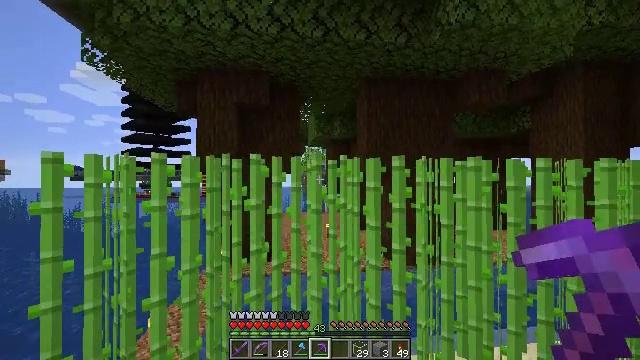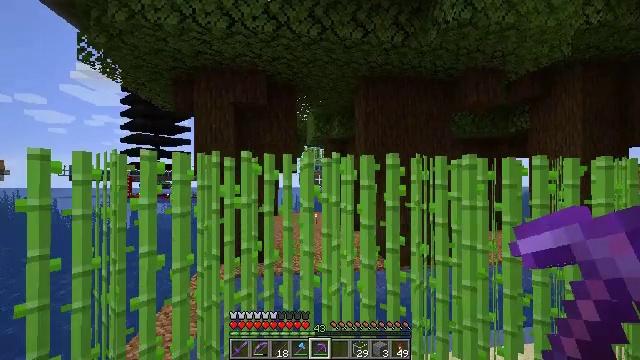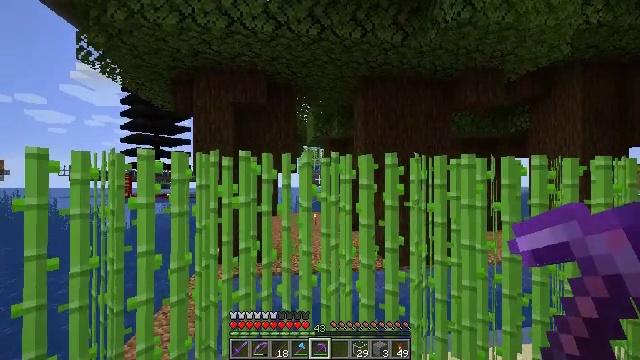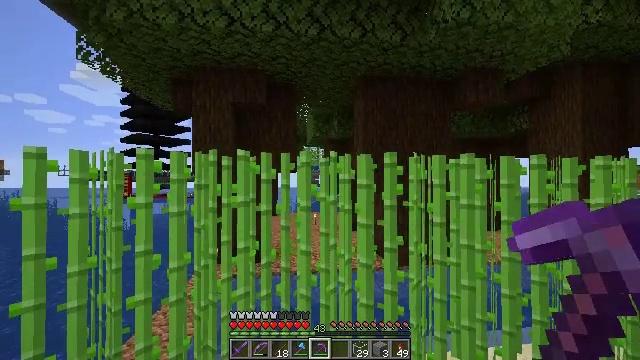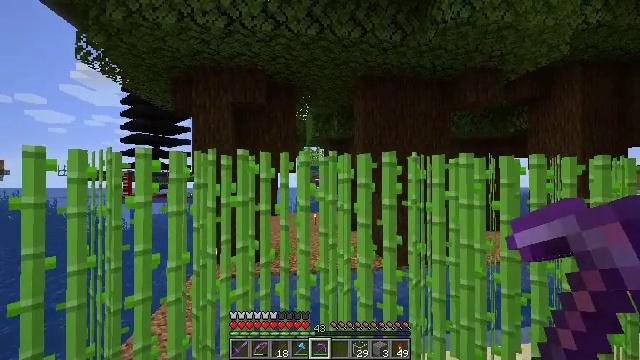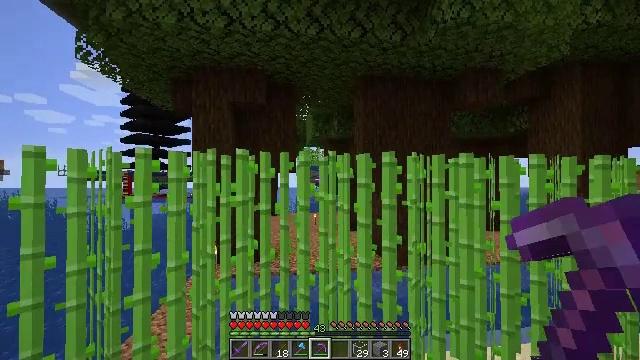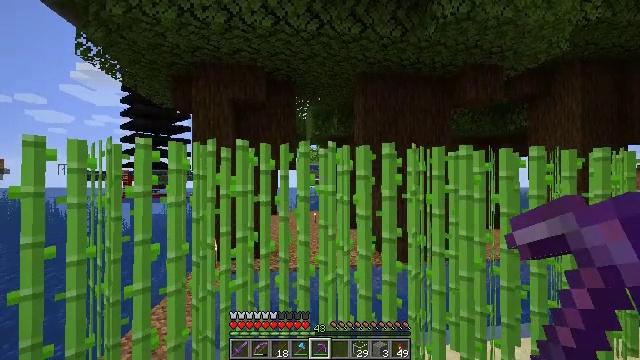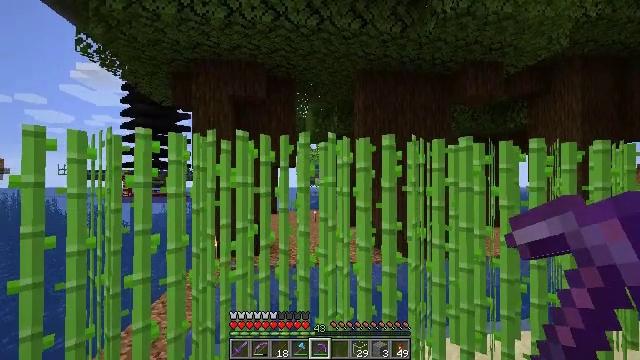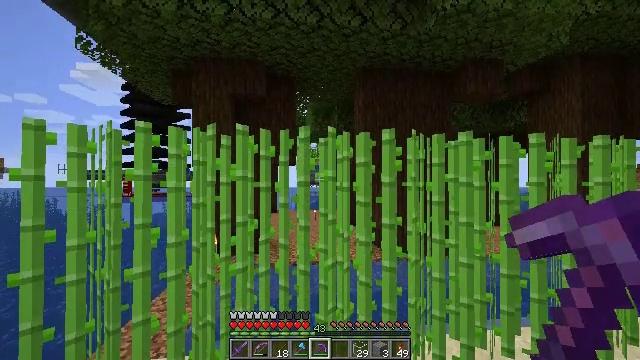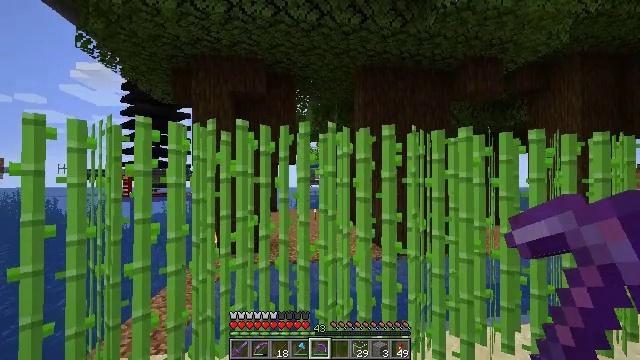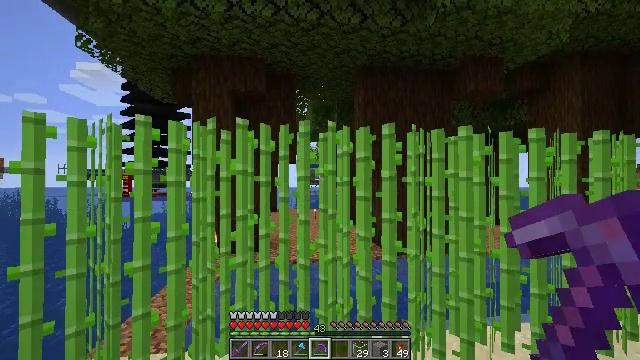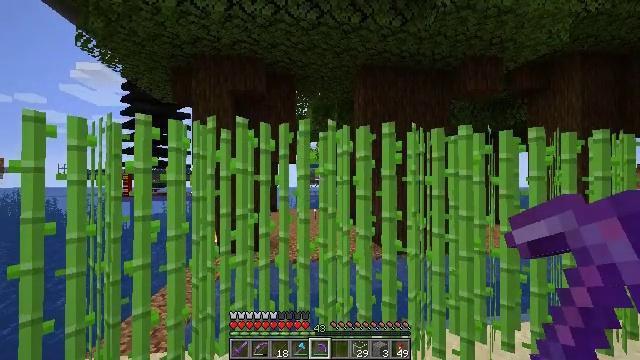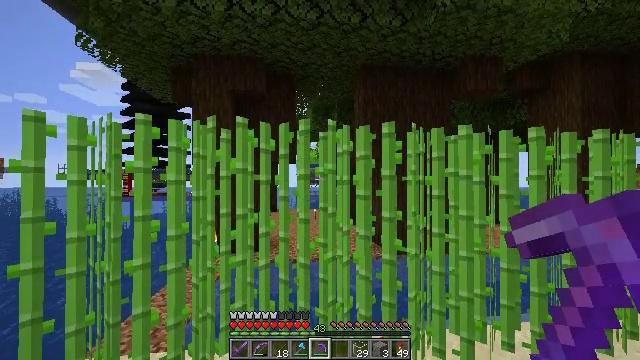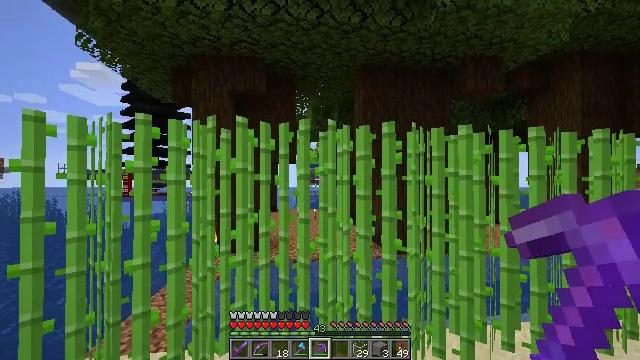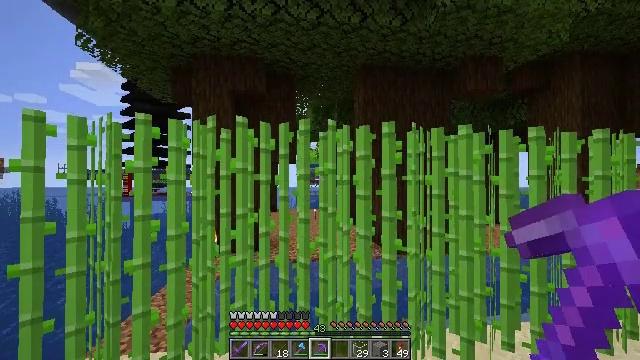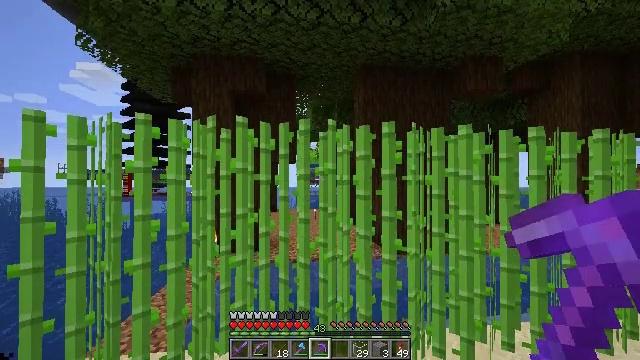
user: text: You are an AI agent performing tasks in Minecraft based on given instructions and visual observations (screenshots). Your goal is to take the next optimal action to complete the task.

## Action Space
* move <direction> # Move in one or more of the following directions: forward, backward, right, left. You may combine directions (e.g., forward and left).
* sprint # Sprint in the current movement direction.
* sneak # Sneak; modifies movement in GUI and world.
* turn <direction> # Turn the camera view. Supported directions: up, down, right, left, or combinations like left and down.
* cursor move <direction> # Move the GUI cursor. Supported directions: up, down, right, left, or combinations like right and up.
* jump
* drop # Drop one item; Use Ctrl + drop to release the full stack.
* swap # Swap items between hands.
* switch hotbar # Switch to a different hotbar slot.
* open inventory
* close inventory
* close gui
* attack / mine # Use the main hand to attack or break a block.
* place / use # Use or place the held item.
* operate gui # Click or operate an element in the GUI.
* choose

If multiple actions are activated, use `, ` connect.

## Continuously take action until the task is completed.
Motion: motion action
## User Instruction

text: Mine the glass to clear the view.
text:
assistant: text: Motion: no_op
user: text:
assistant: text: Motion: no_op
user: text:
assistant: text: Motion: no_op
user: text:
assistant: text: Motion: no_op
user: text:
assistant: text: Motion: sneak
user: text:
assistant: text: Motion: sneak
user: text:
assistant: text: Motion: sneak
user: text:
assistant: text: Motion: sneak
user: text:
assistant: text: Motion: sneak
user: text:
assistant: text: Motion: sneak
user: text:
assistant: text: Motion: sneak
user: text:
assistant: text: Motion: sneak
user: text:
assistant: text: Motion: sneak
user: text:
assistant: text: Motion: sneak
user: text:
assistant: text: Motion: sneak
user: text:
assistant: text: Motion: sneak, turn right and up
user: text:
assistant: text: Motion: turn right and down
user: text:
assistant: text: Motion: move forward, turn right and up
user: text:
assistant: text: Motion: move forward, turn right and down
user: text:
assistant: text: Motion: move forward
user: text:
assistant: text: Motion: move forward
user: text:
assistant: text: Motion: move forward
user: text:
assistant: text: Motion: move forward
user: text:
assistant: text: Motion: no_op
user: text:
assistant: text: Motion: no_op
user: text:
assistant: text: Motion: no_op
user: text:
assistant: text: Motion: turn right
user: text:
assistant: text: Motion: turn right and up
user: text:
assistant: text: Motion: move forward, turn right
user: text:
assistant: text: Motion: move forward